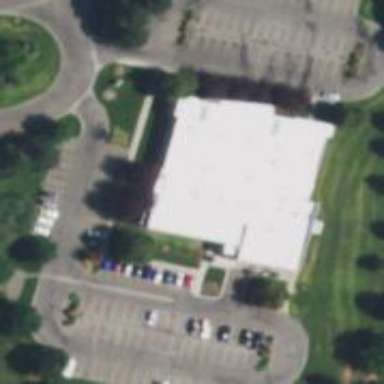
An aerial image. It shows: College building.